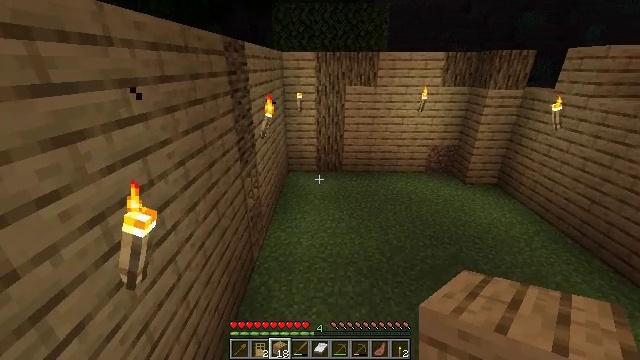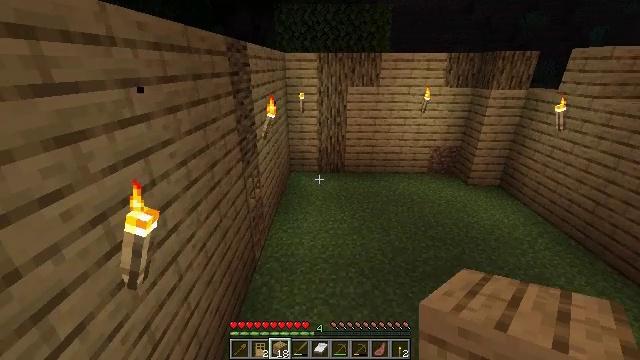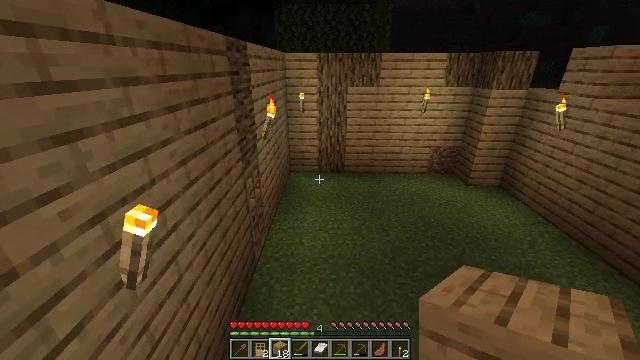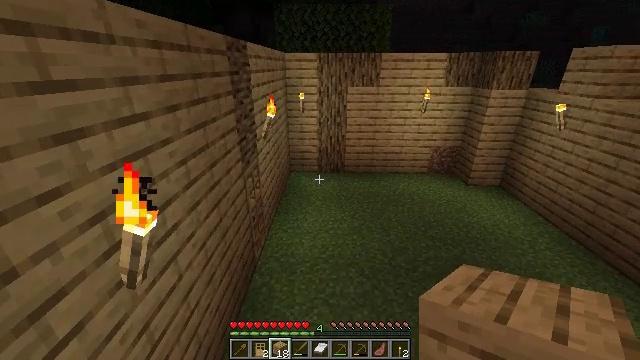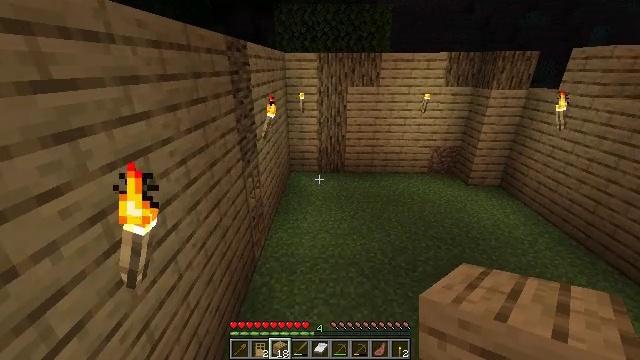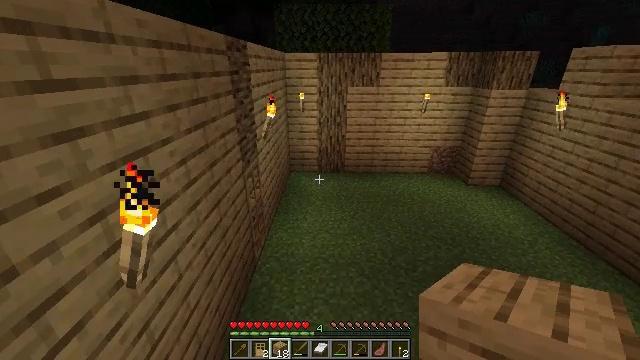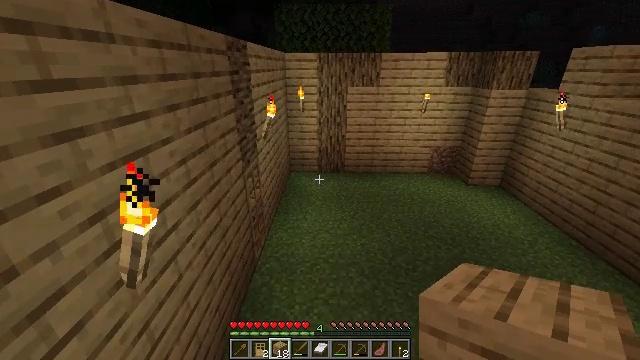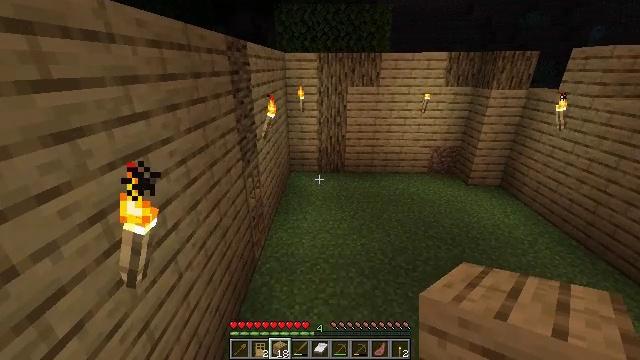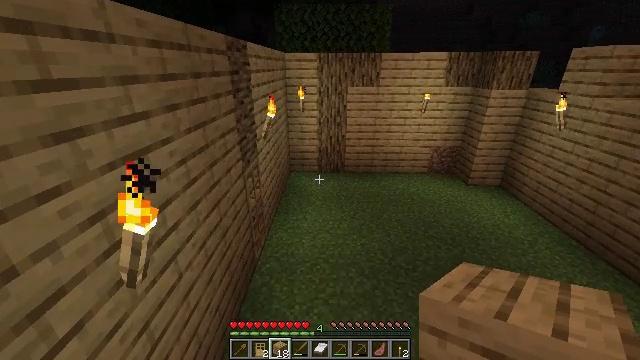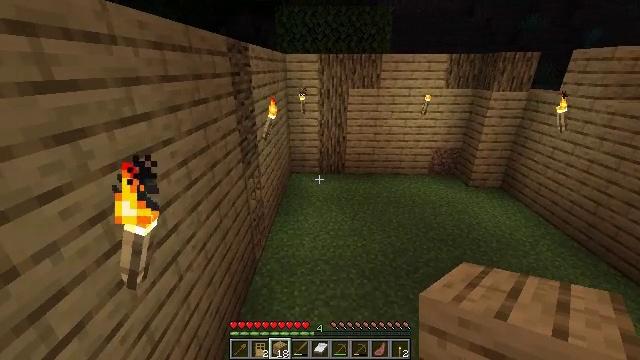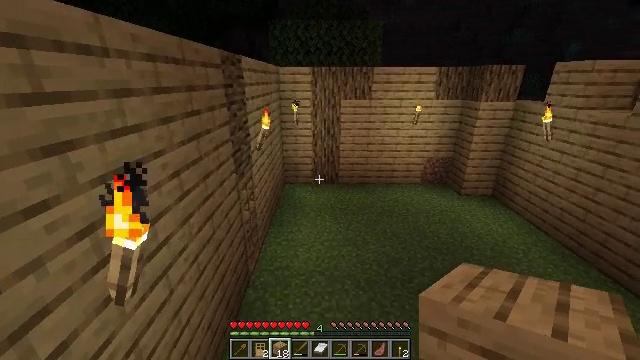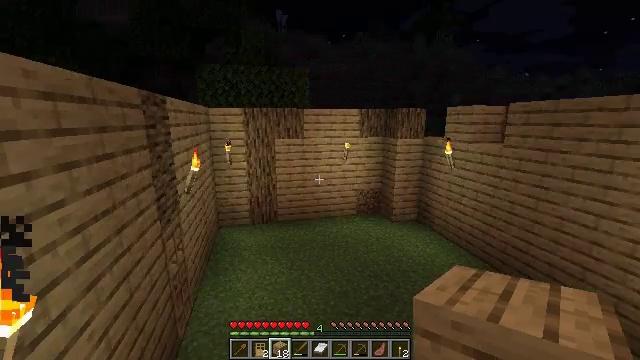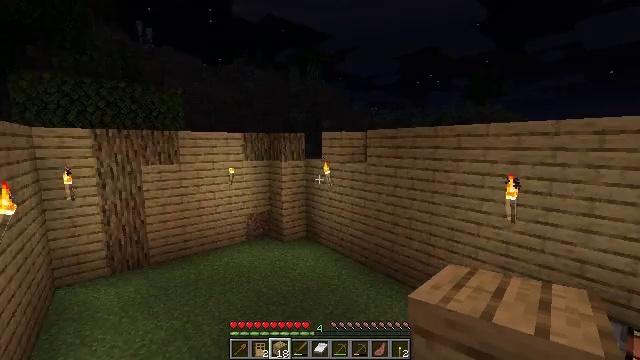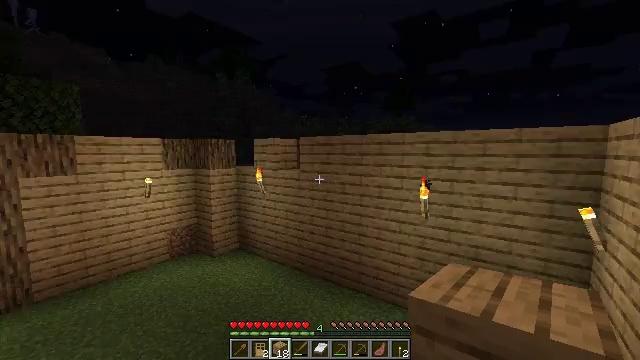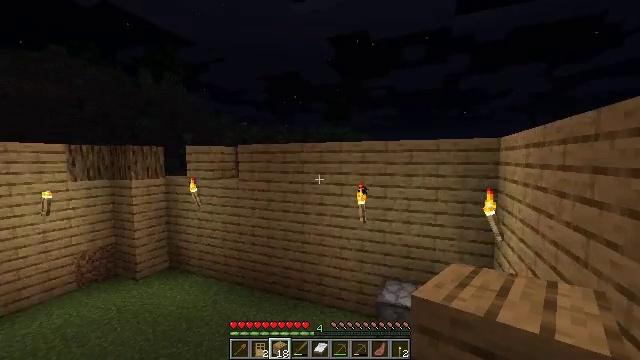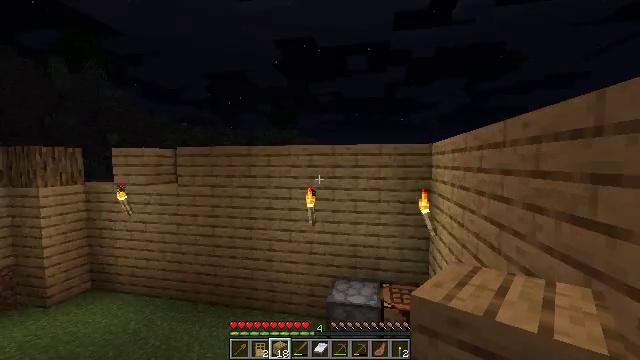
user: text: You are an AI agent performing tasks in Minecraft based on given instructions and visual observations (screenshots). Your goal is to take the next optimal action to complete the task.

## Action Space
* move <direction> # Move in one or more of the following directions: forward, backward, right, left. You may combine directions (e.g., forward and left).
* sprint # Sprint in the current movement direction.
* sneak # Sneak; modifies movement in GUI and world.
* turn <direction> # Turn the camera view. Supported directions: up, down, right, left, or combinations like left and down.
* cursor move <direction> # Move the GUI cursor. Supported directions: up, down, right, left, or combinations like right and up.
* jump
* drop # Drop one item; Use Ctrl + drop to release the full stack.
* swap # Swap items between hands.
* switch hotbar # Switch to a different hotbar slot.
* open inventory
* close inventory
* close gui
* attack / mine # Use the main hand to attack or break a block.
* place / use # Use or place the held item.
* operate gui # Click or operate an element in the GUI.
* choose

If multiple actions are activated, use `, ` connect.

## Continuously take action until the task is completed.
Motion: motion action
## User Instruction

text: Attack the oak planks to recycle it.
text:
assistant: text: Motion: no_op
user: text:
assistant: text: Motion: no_op
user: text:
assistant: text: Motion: no_op
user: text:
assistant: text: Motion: no_op
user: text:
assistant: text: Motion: no_op
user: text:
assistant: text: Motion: no_op
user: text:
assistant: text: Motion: no_op
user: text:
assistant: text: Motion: no_op
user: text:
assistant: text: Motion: no_op
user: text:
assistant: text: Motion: turn right and up
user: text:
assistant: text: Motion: turn right and up
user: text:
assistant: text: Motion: turn right and up
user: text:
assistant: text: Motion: turn right and up
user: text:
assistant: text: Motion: turn right and up
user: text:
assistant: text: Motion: turn right
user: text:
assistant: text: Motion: turn right
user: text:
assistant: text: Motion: turn right
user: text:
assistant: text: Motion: turn right
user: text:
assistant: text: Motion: no_op
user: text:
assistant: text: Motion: no_op
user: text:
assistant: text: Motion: no_op
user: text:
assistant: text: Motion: no_op
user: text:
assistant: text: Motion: no_op
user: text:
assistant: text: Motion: no_op
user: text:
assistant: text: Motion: no_op
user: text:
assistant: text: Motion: turn left
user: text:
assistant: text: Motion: turn left and up
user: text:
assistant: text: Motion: turn left
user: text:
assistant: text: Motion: turn left
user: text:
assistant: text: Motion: turn left